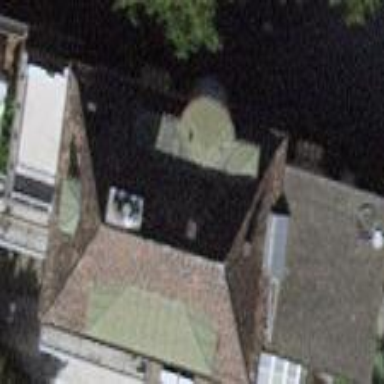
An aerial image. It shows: Detached building.